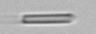
Label: fiber